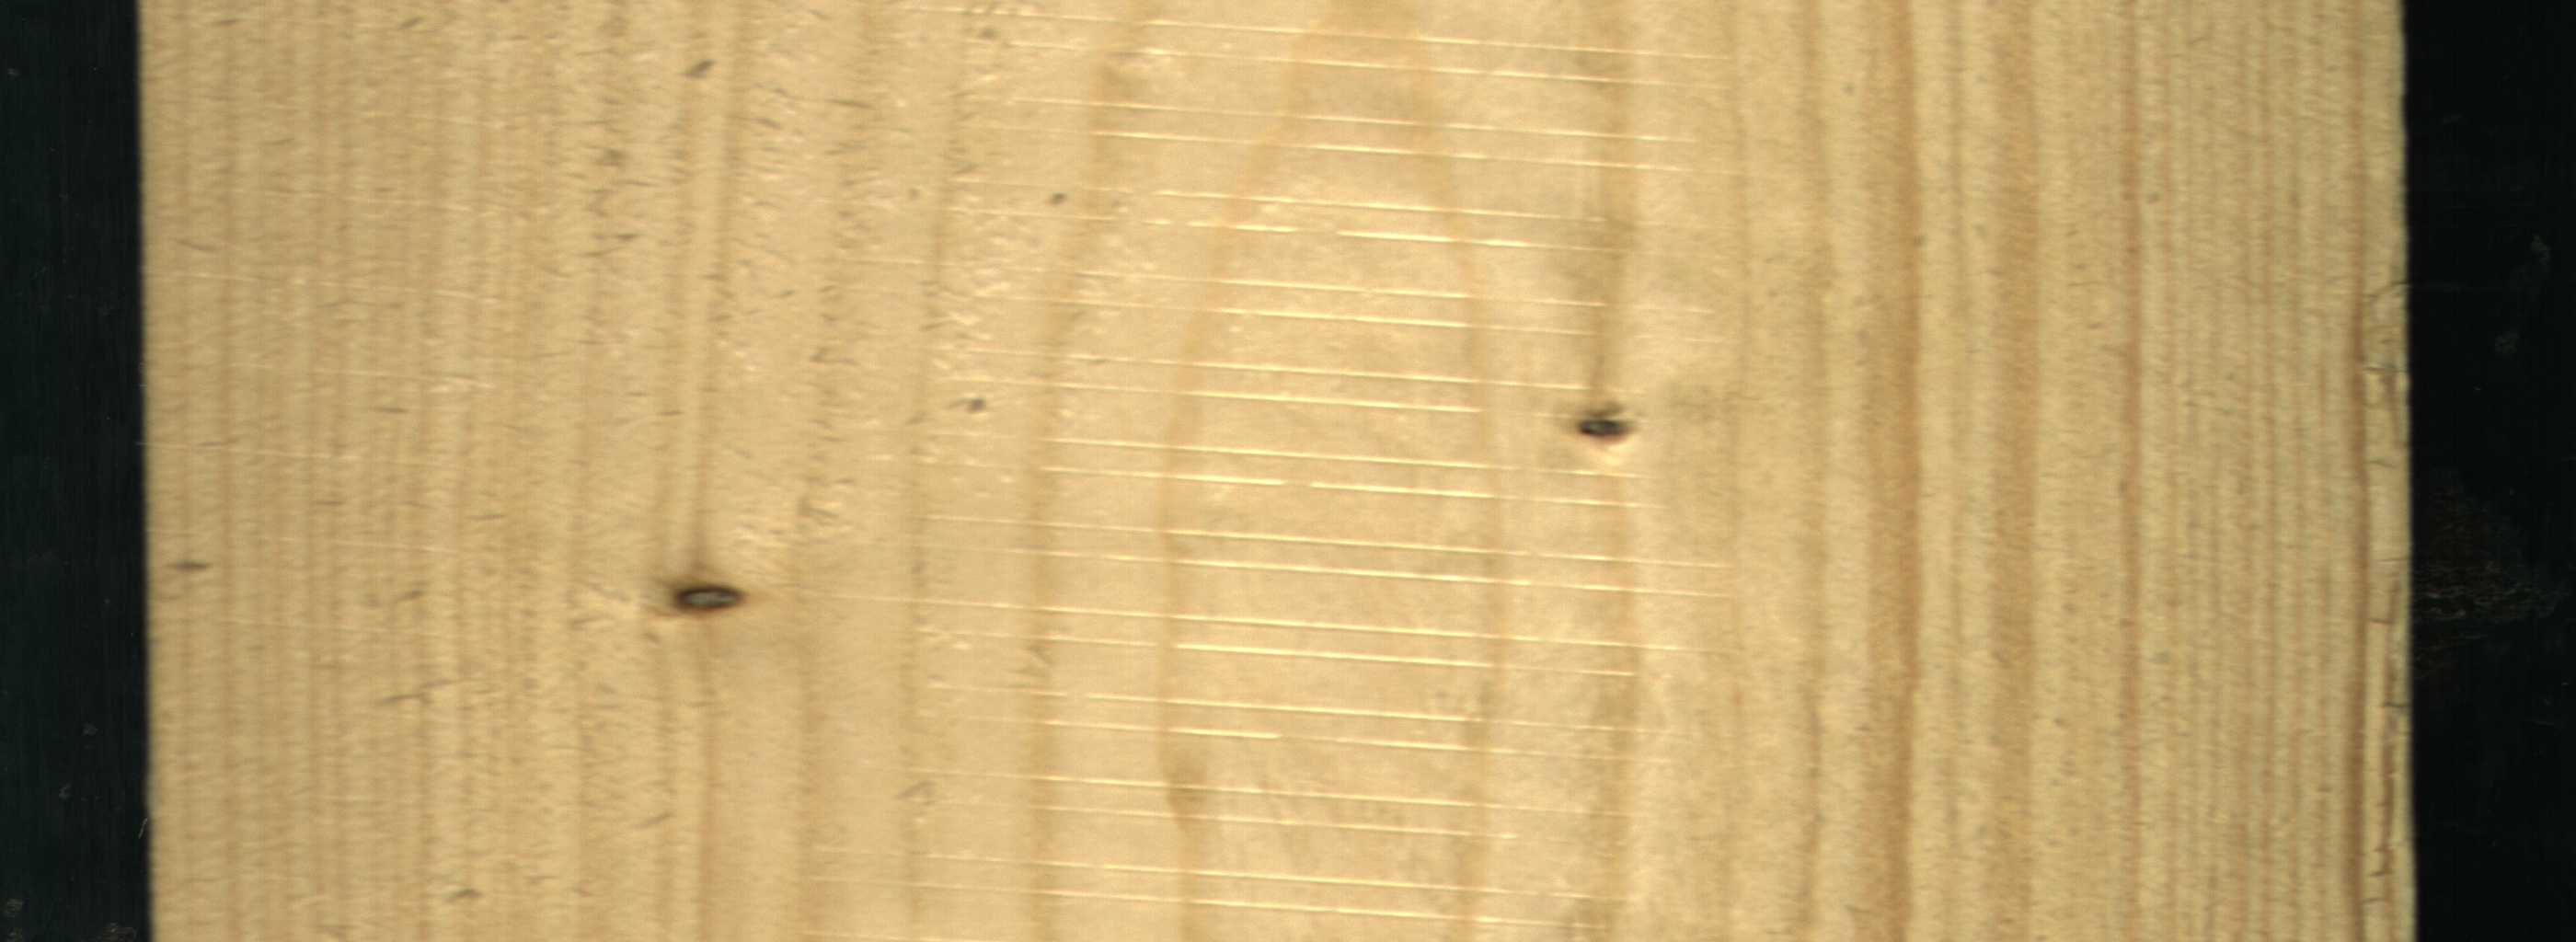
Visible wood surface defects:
Live_Knot
Live_Knot